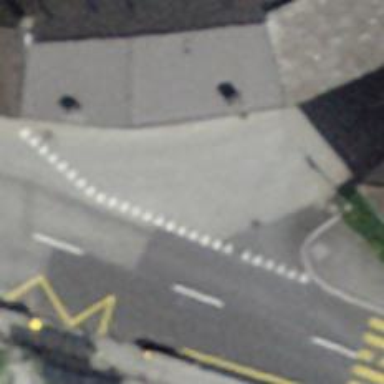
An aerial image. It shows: Road with "give way" sign.